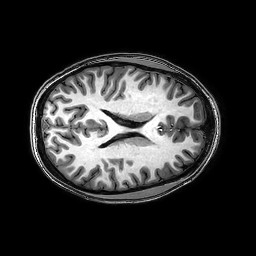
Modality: T1w
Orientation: axial
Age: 23
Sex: female
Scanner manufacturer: philips
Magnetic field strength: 3 T
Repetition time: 0.008145 s
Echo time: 0.00372 s